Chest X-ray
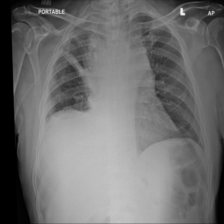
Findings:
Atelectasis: positive
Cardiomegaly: negative
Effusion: negative
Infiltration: positive
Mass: negative
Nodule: negative
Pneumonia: negative
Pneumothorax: negative
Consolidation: negative
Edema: negative
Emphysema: negative
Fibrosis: negative
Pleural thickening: negative
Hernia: negative